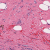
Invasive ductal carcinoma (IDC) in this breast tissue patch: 0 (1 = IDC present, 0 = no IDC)